Interaction volume radius: 5 \u00c5
Interaction volume height: 15 \u00c5
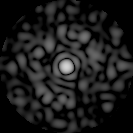
Disorder parameter: 0.7825